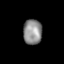
Tissue: lung
Cell type: Others
Senescence score: 0.1745
Nuclear area (px): 462
Mean DAPI intensity: 141.675